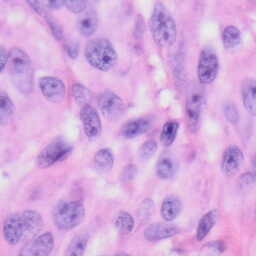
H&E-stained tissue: Skin